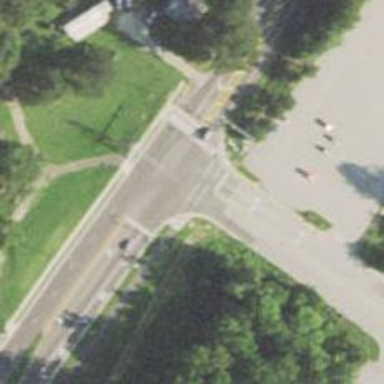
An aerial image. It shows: Marked crossing for cyclists on cycleway.